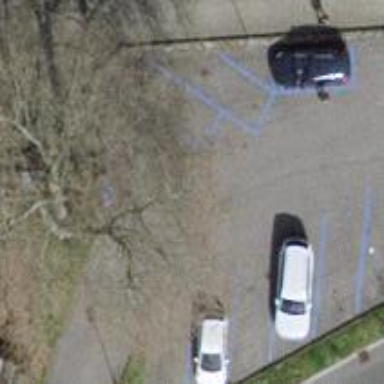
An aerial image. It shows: Parking aisle designated as service road.